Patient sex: F
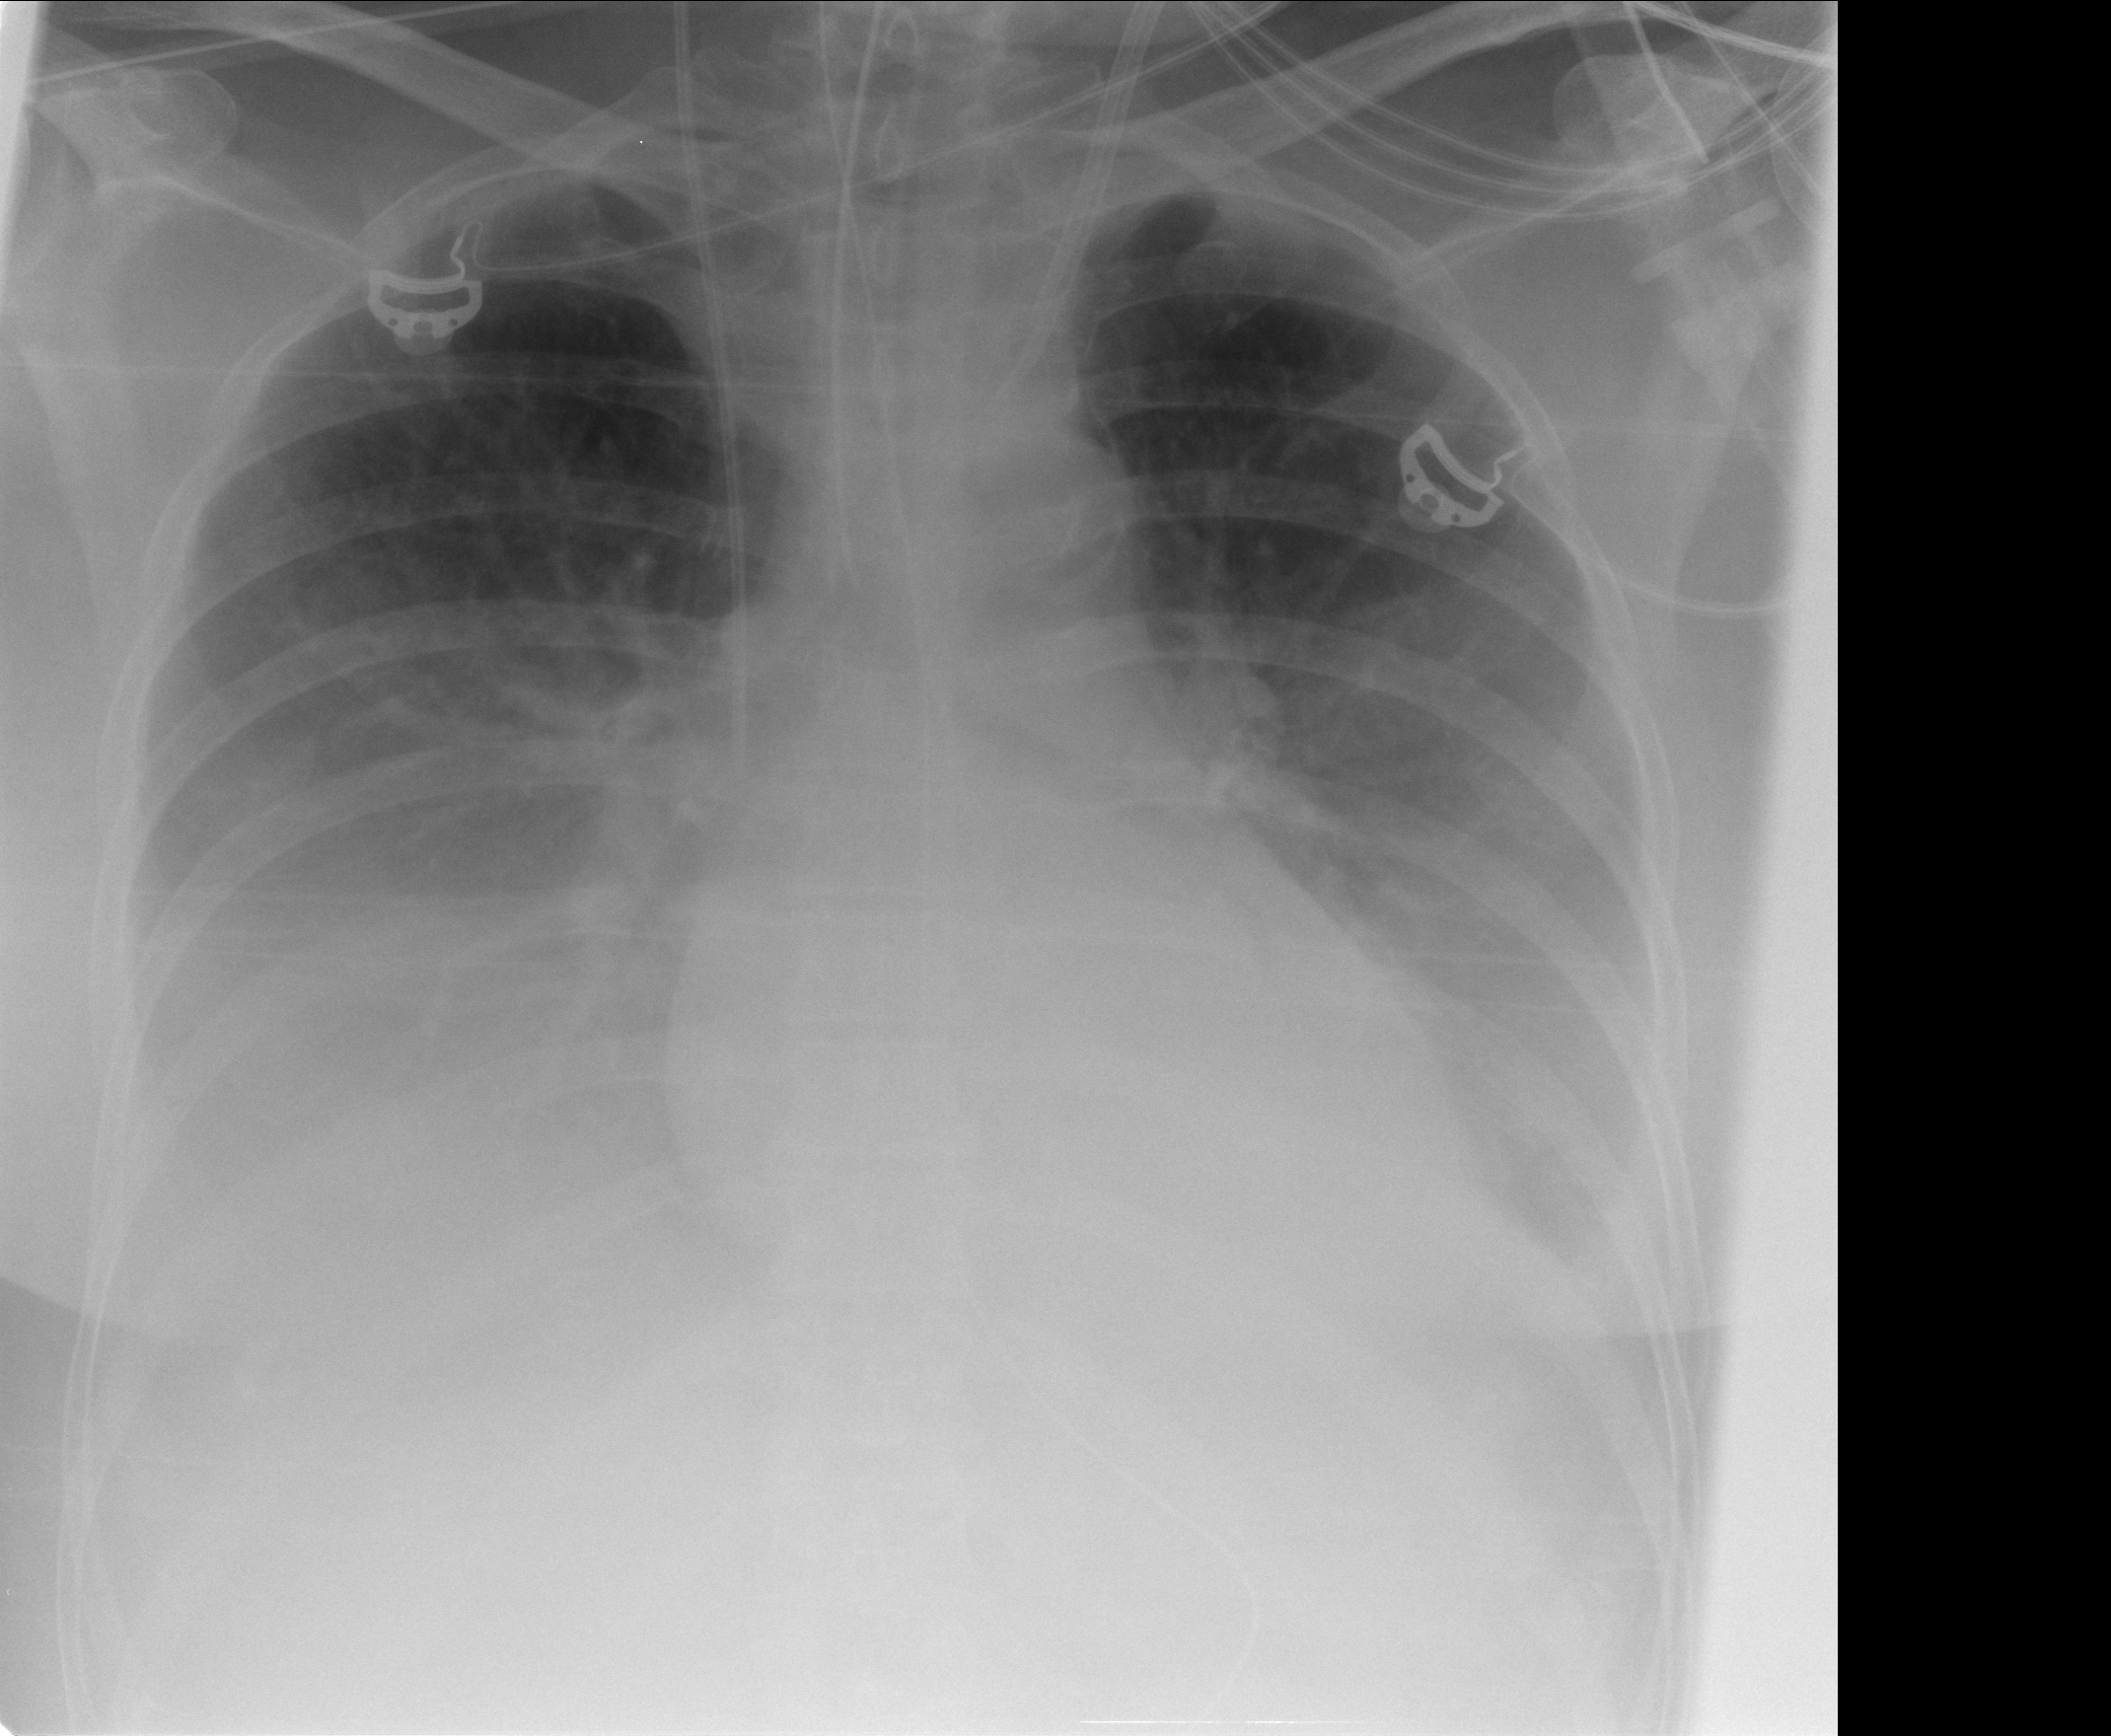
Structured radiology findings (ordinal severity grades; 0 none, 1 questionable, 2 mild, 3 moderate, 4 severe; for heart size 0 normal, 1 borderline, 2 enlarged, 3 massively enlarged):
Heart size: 0
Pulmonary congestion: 2
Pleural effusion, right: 3
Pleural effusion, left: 3
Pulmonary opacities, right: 2
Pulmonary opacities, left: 2
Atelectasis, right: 2
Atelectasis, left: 2